Interaction volume radius: 10 \u00c5
Interaction volume height: 10 \u00c5
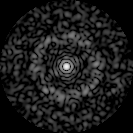
Disorder parameter: 0.8426